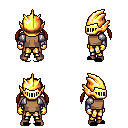
a pixel art fantasy rpg character, male body template, human, dark skin, steel arm armor, gold greaves, blonde twin-tailed hairstyle, gold helm, gold gloves, black slippers, four views (front, back, left, right), 2x2 character sprite sheet, small pixel art, hard edges, no anti-aliasing